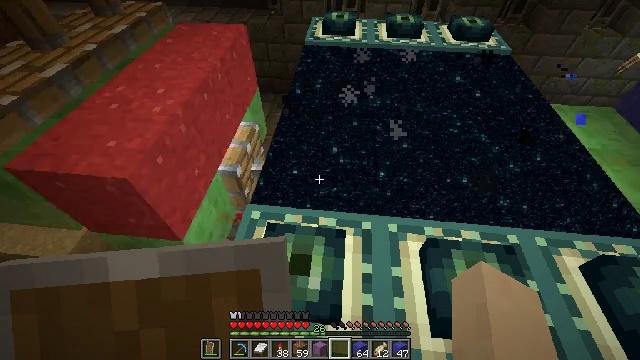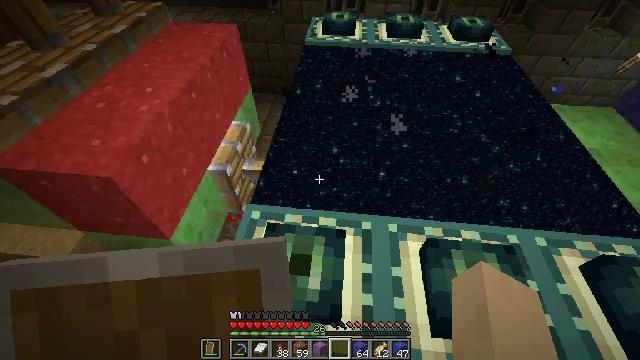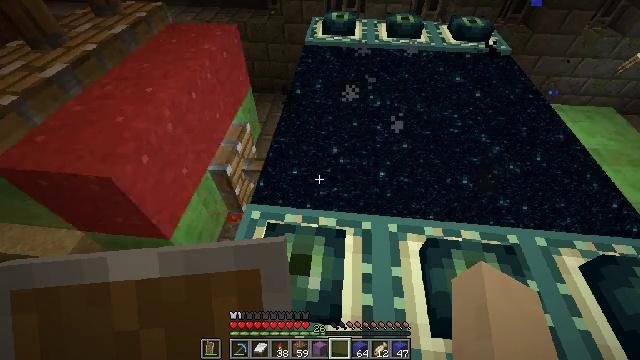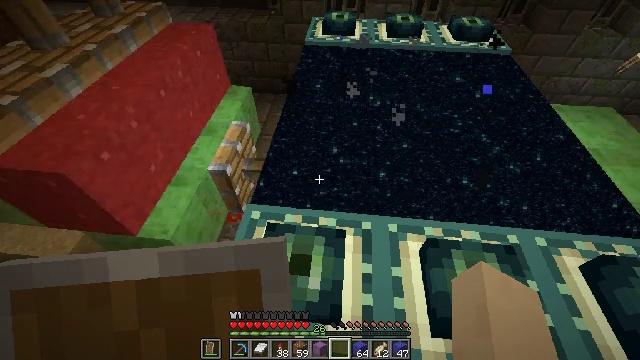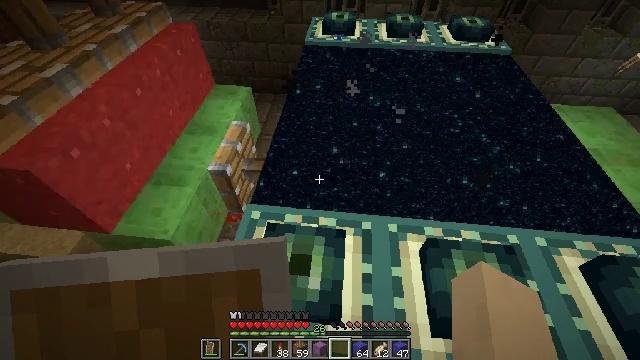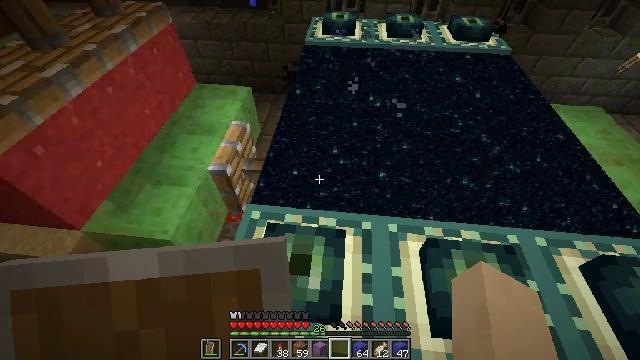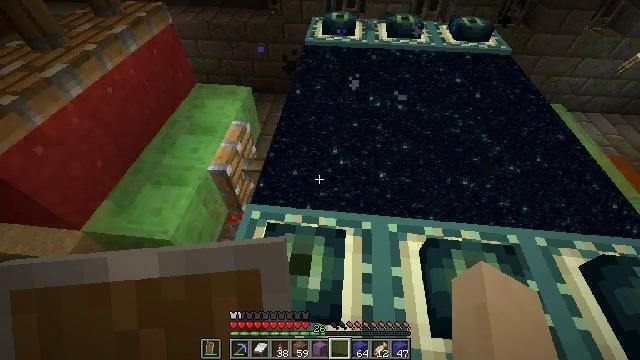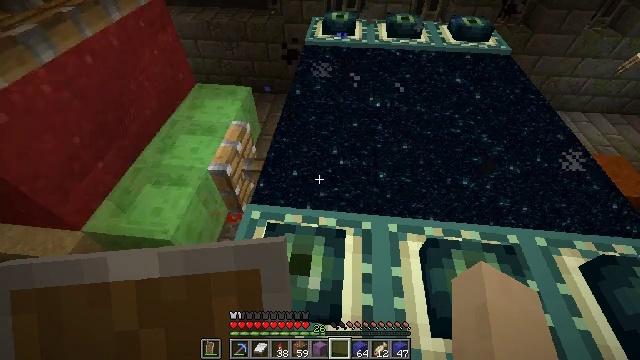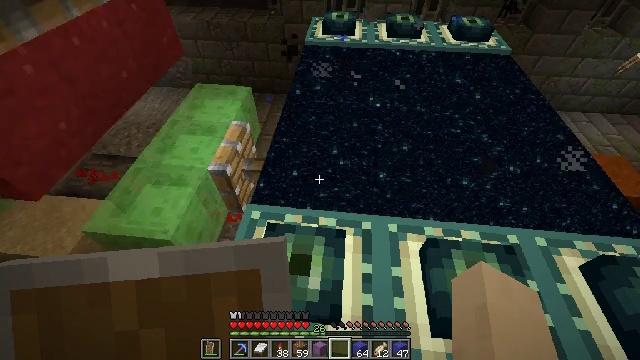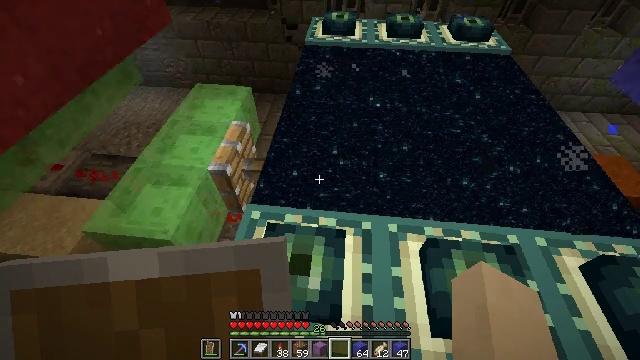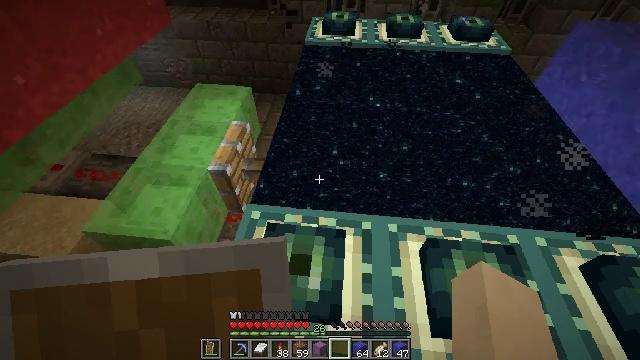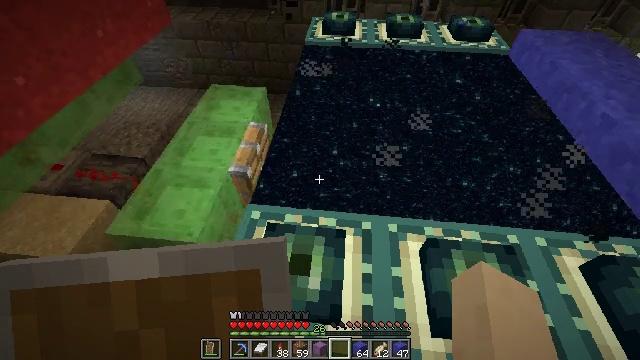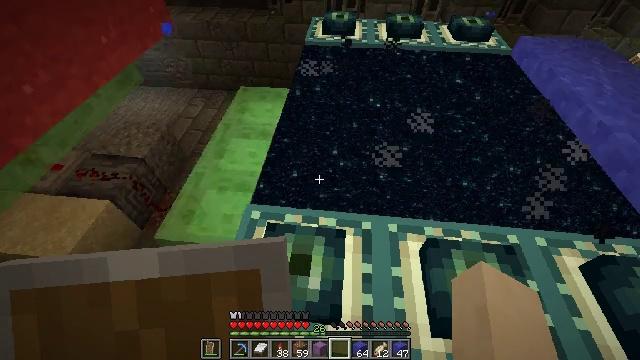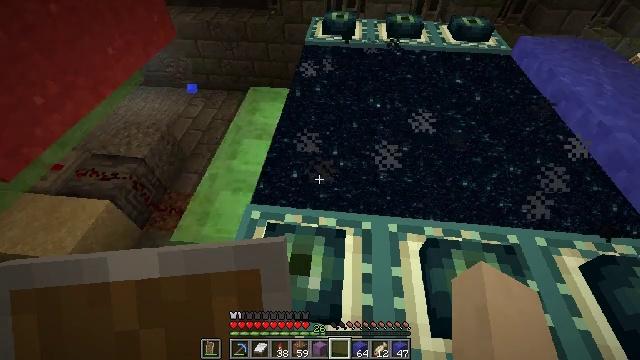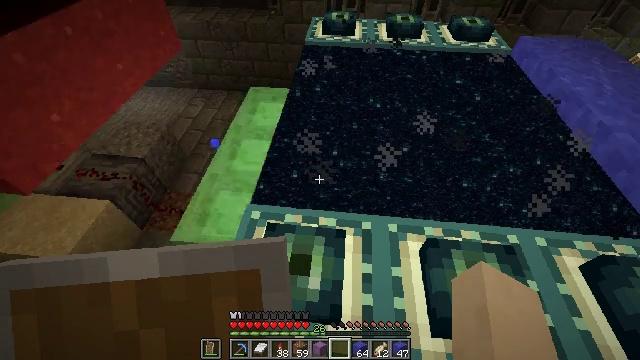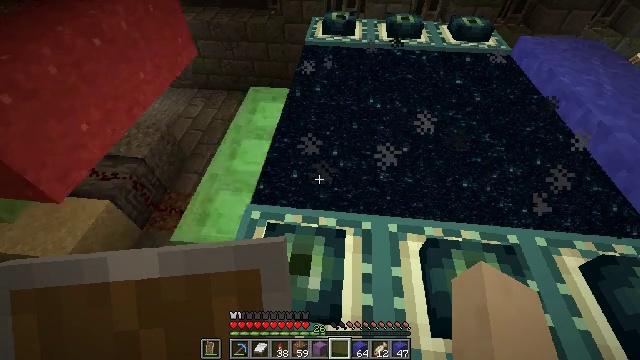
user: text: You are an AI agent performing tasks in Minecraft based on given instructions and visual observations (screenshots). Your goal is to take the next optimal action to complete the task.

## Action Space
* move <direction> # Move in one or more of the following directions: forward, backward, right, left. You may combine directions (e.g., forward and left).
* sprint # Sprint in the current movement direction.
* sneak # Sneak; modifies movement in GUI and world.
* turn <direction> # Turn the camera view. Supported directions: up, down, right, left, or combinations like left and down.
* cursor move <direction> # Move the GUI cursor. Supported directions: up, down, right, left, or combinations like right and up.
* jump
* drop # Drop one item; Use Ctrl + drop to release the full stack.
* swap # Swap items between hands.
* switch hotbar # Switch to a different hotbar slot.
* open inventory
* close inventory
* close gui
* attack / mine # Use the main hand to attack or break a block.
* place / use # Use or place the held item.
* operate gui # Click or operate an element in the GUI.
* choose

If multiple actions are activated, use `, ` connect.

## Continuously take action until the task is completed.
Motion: motion action
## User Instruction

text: Break the red concrete powder to collect it.
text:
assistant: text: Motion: no_op
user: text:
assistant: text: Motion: no_op
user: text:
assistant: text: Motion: no_op
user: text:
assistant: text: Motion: no_op
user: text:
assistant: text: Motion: no_op
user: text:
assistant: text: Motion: no_op
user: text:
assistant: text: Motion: no_op
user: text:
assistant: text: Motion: no_op
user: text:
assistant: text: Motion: no_op
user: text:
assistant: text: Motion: no_op
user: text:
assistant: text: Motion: no_op
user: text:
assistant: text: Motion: no_op
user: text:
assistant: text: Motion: no_op
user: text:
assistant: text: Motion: no_op
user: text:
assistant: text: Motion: no_op
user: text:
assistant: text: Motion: no_op
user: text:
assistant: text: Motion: no_op
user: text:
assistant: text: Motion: no_op
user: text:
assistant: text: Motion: no_op
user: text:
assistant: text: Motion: no_op
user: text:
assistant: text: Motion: no_op
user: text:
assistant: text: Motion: no_op
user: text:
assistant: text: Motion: no_op
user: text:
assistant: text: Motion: no_op
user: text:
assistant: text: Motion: no_op
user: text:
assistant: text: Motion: no_op
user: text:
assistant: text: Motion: no_op
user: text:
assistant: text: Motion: no_op
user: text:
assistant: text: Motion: no_op
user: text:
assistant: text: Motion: no_op